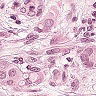
Metastatic tissue present: yes